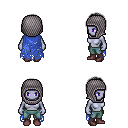
a pixel art fantasy rpg character, female body template, dark elf, purple skin, blue tattered cape, teal pants, gray parted hairstyle, chain hood, maroon shoes, four views (front, back, left, right), 2x2 character sprite sheet, small pixel art, hard edges, no anti-aliasing